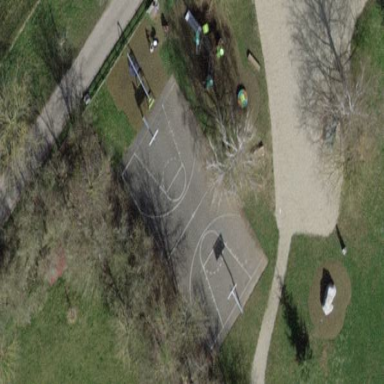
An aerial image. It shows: Basketball court on leisure land pitch.